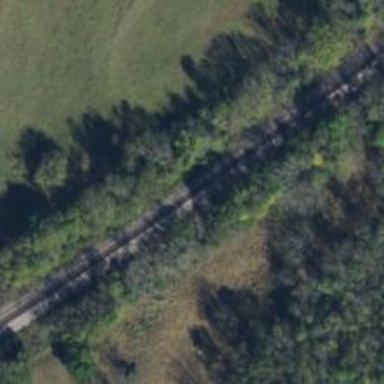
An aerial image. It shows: Railway track.